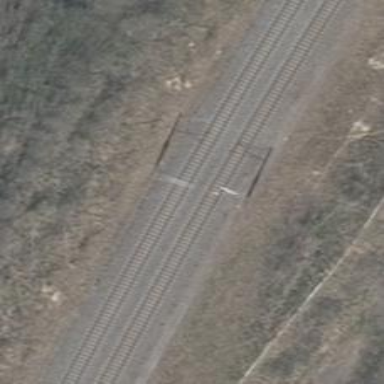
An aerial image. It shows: Milestone along the railway with catenary mast.